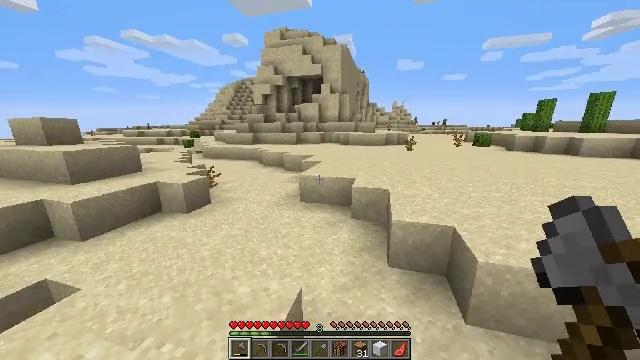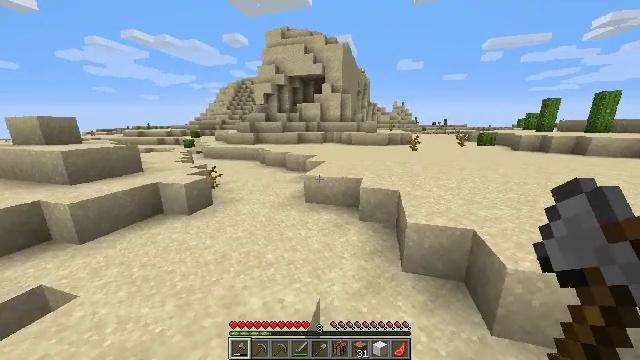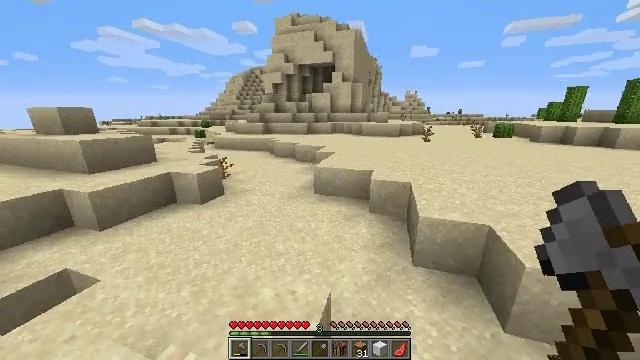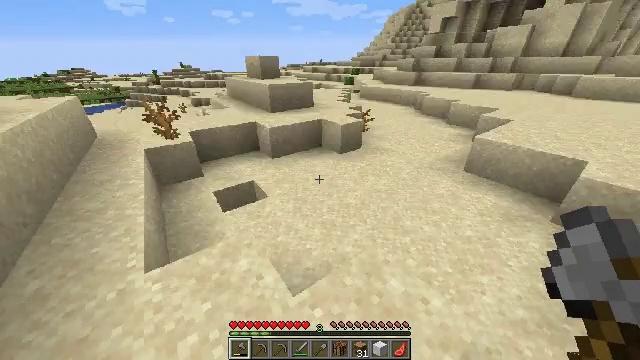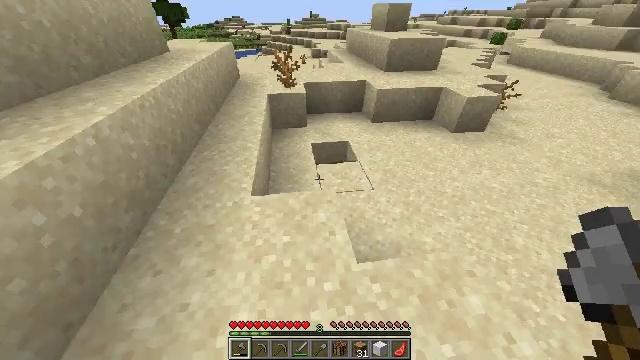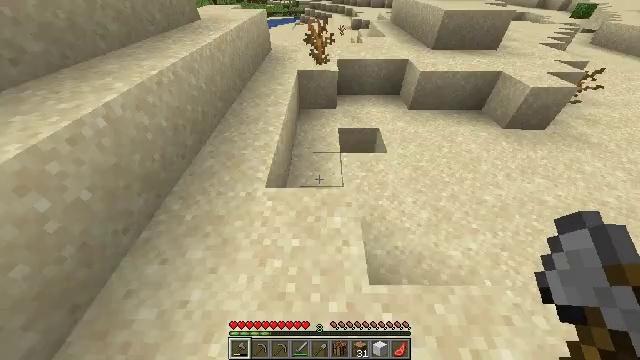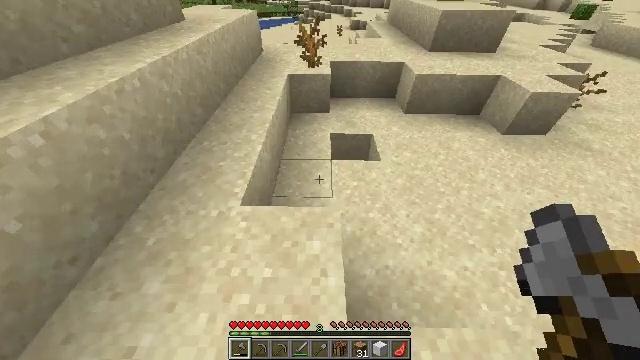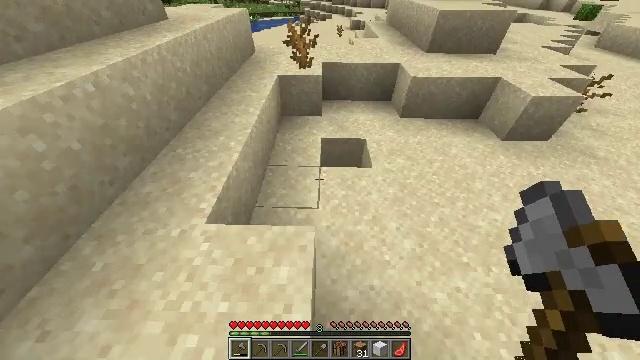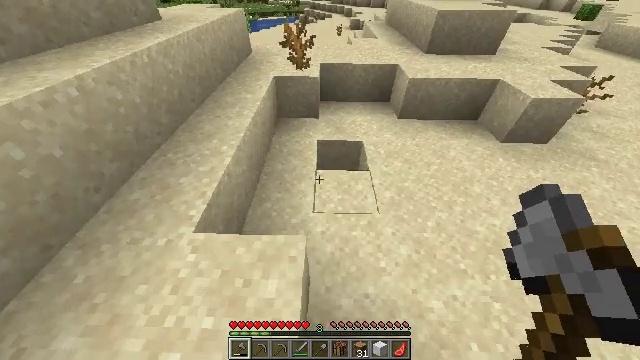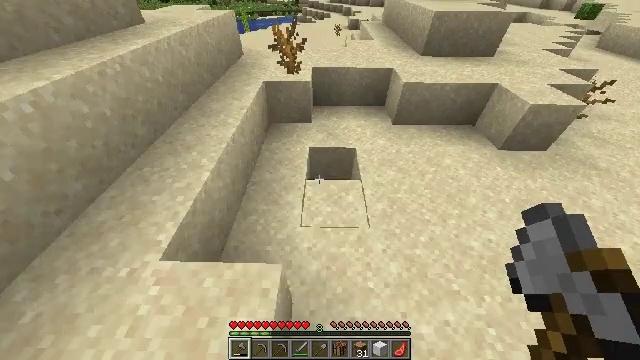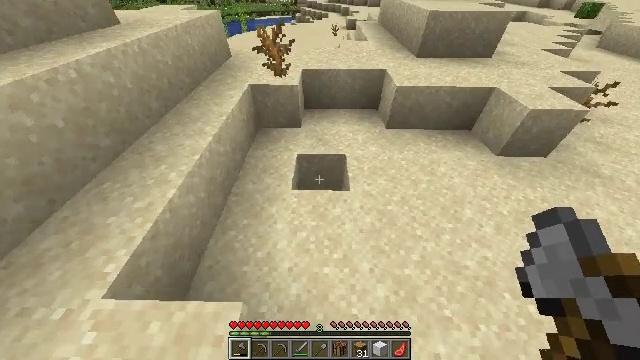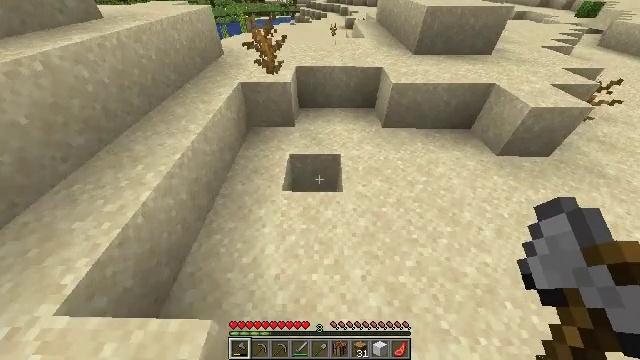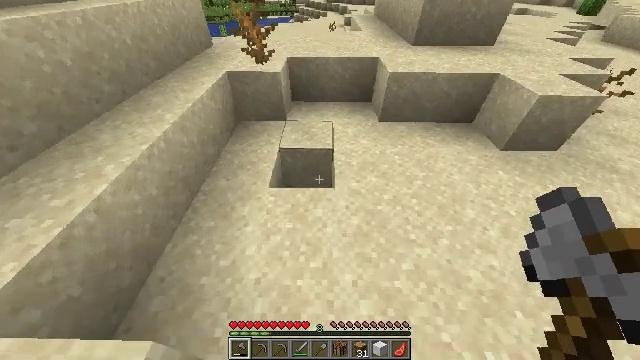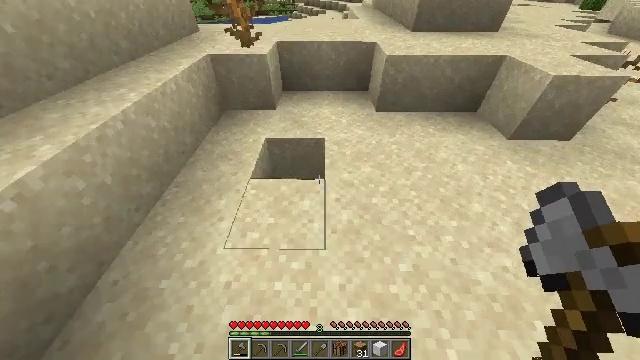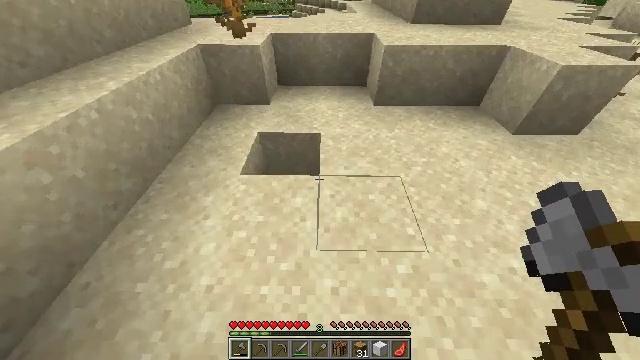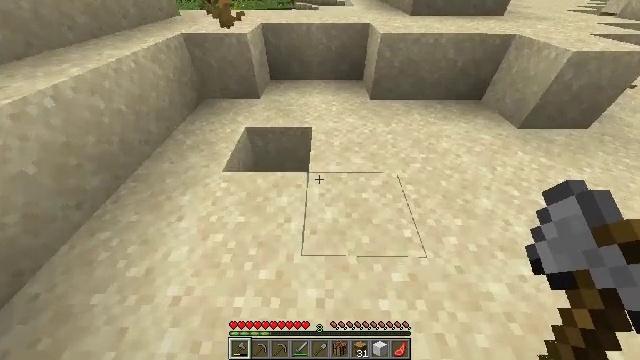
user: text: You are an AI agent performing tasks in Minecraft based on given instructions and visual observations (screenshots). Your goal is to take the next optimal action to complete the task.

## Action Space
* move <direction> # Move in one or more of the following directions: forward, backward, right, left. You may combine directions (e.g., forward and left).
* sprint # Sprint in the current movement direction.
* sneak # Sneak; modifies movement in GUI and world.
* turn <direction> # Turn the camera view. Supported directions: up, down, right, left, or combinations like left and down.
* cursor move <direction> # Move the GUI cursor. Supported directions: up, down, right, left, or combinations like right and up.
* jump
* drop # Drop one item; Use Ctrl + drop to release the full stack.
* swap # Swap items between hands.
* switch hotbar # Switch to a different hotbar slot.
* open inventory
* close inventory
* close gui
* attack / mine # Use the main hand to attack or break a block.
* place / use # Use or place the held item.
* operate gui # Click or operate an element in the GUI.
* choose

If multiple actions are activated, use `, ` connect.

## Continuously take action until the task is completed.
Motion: motion action
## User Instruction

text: Mine cactus from the desert.
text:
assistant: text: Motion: move forward and move left
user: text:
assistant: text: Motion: move forward and move left, turn left and down
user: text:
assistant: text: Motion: move forward and move left, turn left and down
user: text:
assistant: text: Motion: move forward, turn left and down
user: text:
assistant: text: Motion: move forward and move right, turn left and down
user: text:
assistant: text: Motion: move forward and move right
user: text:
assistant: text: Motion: move forward and move right
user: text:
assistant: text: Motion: move forward and move right
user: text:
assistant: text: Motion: move forward and move right
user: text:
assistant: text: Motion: move forward and move right
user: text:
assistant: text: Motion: move forward and move right
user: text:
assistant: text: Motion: move forward and move right
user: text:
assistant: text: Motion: move forward and move right
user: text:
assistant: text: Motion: move forward and move right
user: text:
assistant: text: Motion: move forward and move right
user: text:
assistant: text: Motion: move forward and move right, turn right and up
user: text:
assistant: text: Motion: move forward and move right, turn right and up
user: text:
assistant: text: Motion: move forward and move right, turn right and up
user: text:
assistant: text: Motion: move forward, turn left
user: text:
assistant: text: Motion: move forward, turn left
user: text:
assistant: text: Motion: move forward, turn left
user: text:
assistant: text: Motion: move forward, turn left
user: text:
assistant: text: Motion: move forward, turn left
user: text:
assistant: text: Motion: move forward
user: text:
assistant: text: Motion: move forward
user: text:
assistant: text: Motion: move forward, turn left, jump
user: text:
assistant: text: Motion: move forward, jump
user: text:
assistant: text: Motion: move forward, jump
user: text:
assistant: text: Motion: move forward, jump
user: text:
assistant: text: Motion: move forward, turn right